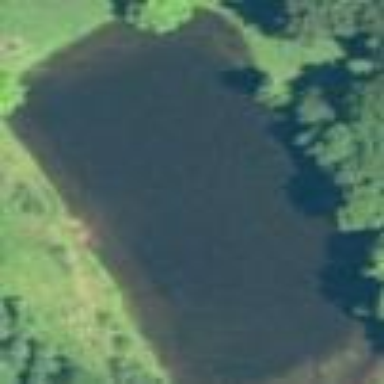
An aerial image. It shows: Serene pond surrounded by nature.